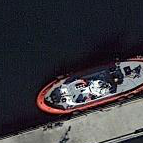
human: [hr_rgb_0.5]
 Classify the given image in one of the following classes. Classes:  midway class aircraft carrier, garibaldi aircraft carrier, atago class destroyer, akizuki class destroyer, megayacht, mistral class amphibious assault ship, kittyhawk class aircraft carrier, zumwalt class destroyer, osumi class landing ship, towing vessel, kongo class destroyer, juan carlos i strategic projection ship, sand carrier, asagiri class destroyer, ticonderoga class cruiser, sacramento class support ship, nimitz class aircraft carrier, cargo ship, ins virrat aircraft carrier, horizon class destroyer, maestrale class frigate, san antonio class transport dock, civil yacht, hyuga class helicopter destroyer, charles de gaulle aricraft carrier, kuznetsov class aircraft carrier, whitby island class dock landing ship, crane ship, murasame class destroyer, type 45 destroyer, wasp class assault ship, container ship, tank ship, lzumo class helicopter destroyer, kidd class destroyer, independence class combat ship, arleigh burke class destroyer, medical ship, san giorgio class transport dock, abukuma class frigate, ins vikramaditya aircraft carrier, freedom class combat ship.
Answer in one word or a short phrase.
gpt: Towing vessel